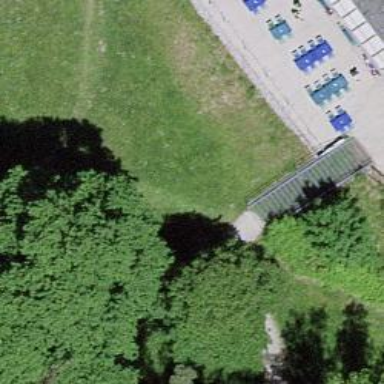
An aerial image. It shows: Set of steps made of metal grid.